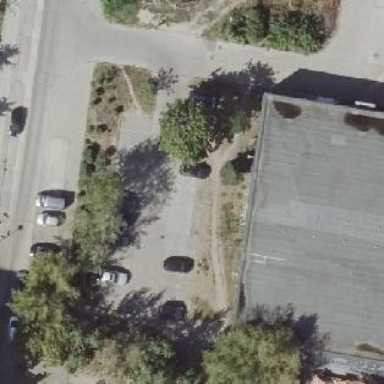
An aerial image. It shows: Street-side parking area.